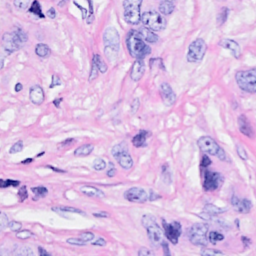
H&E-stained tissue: Breast